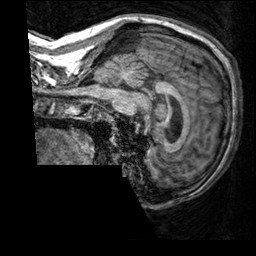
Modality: T1w
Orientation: sagittal
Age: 32
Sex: male
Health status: healthy
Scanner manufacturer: siemens
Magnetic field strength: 3 T
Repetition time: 2.3 s
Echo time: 0.00303 s